Question: I have a table with some level (up to 5 level) as shown below. I want to create a procedure that gets some id and returns the items and their children... I have no idea how to handle it!
(when refid is 1, it means that the node is a parent in first level)

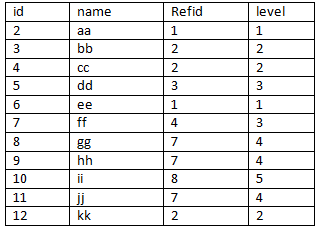
Answer: '''
DECLARE @Table TABLE(
ID INT,
ParentID INT,
NAME VARCHAR(20)
)
INSERT INTO @Table (ID,ParentID,[NAME]) SELECT 1, NULL, 'A'
INSERT INTO @Table (ID,ParentID,[NAME]) SELECT 2, 1, 'B-1'
INSERT INTO @Table (ID,ParentID,[NAME]) SELECT 3, 1, 'B-2'
INSERT INTO @Table (ID,ParentID,[NAME]) SELECT 4, 2, 'C-1'
INSERT INTO @Table (ID,ParentID,[NAME]) SELECT 5, 2, 'C-2'
DECLARE @ID INT
SELECT @ID = 2
;WITH ret AS(
SELECT *
FROM @Table
WHERE ID = @ID
UNION ALL
SELECT t.*
FROM @Table t INNER JOIN
ret r ON t.ParentID = r.ID
)
SELECT *
FROM ret
'''